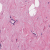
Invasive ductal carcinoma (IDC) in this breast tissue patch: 1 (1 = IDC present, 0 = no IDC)